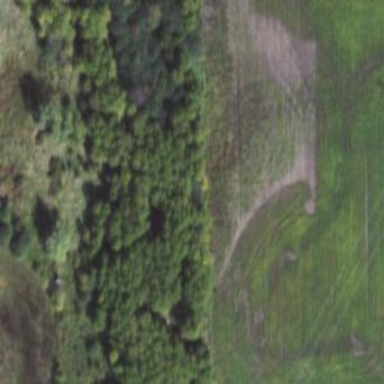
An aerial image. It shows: Woodland with mixed leaf cycle.